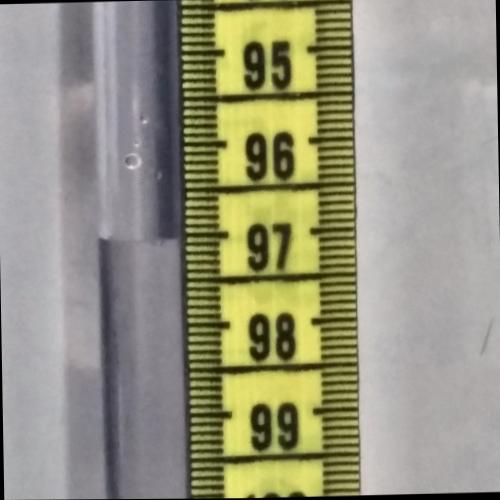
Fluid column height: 97.0 cm